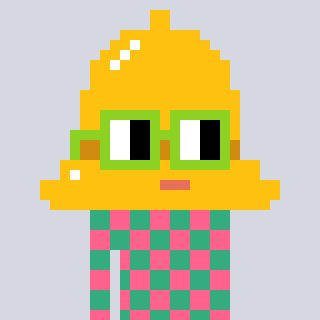
a pixel art character with square light green glasses, a bell-shaped head and a teal-colored body on a cool background